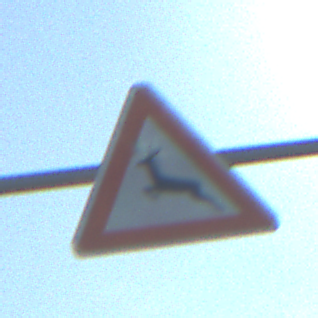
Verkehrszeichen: WildwechselRechts
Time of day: MorningAfternoon
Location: Outdoor (Nature)
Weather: Clear
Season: Autumn
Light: Natural